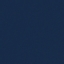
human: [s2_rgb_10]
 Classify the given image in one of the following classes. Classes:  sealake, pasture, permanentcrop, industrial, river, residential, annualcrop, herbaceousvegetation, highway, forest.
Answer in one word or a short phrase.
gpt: SeaLake